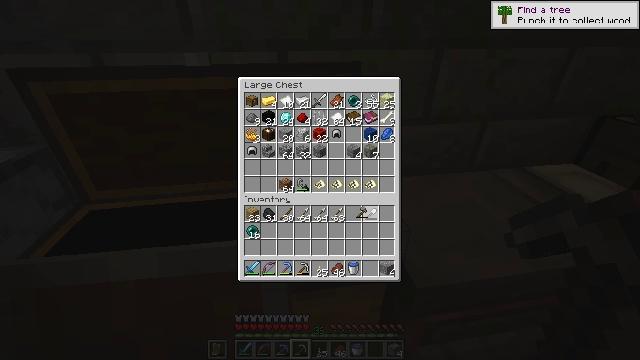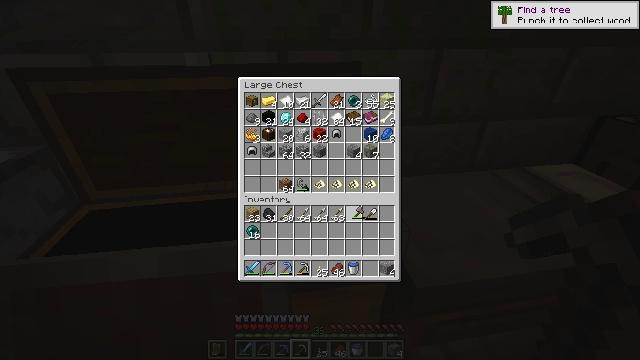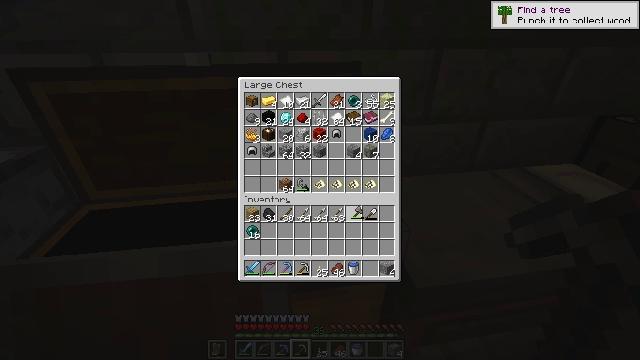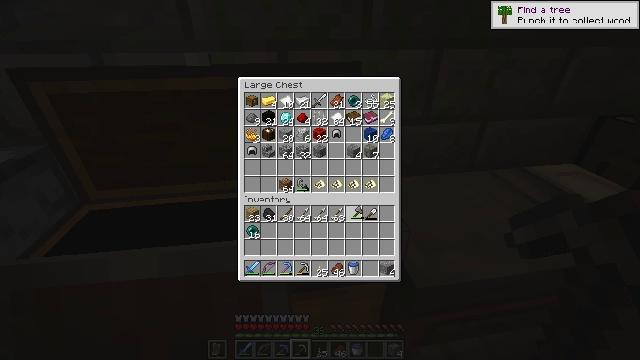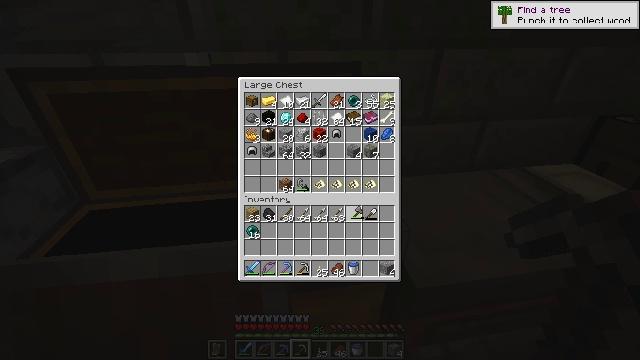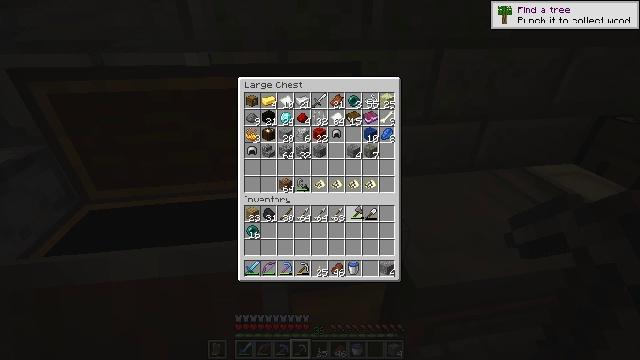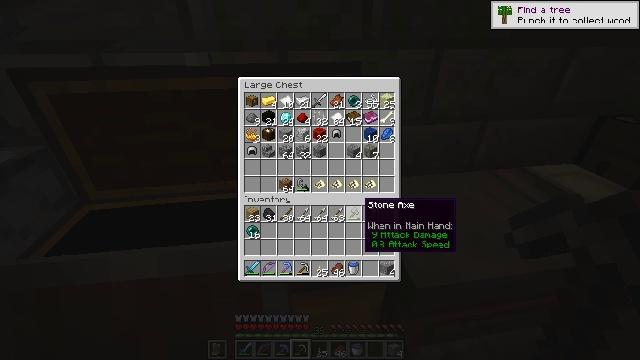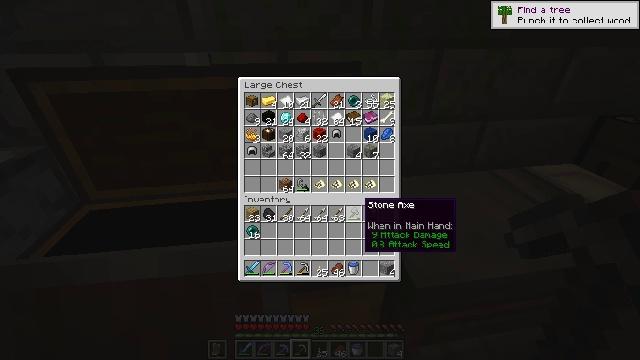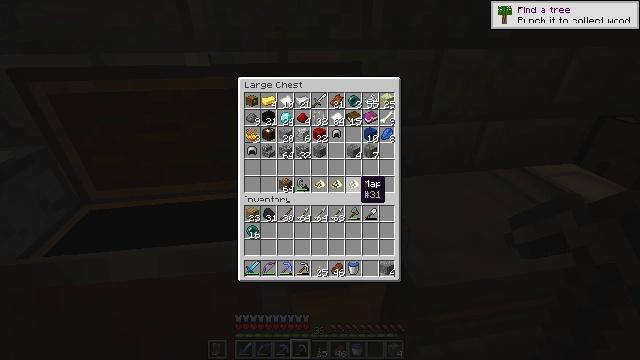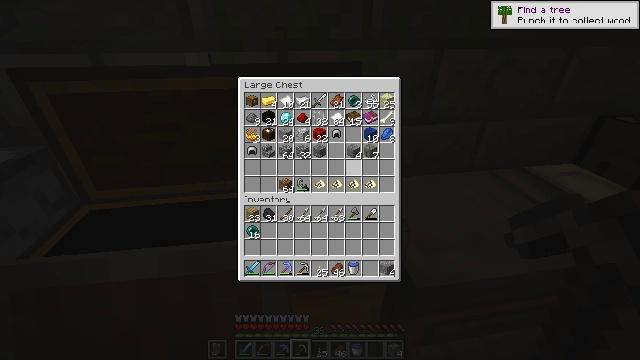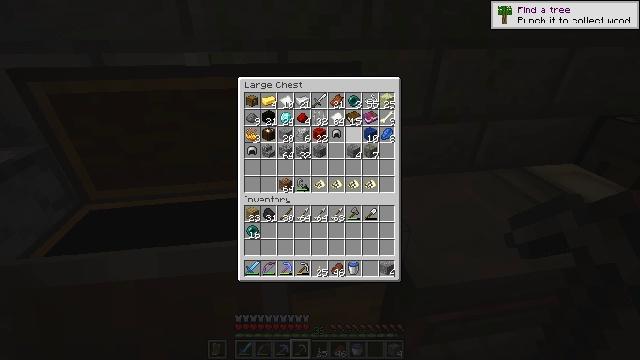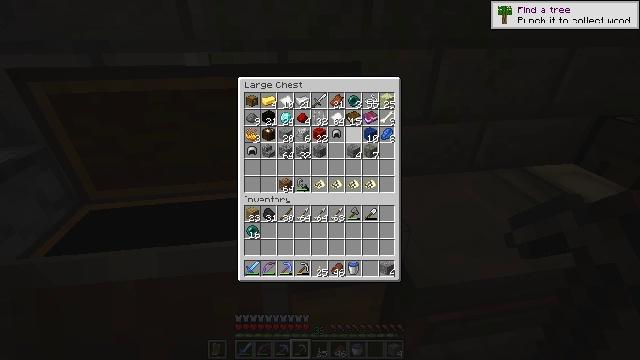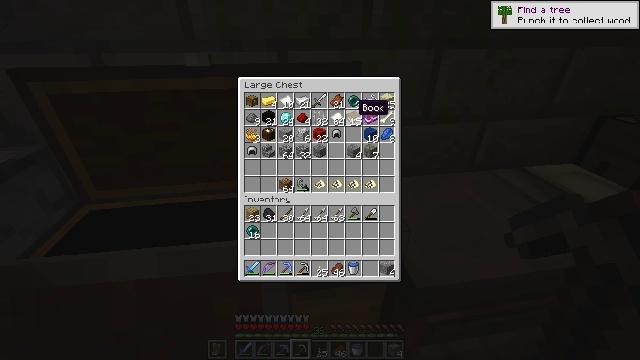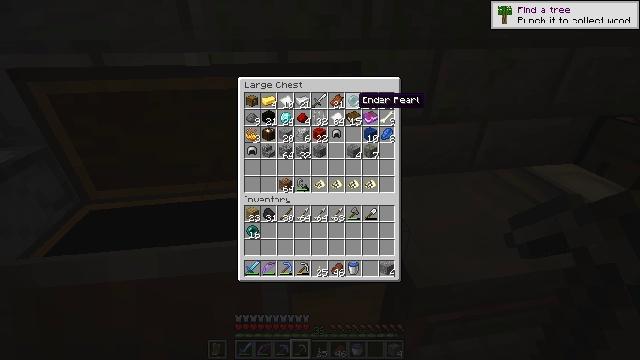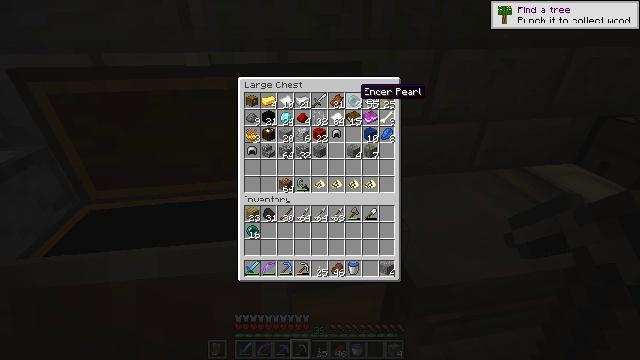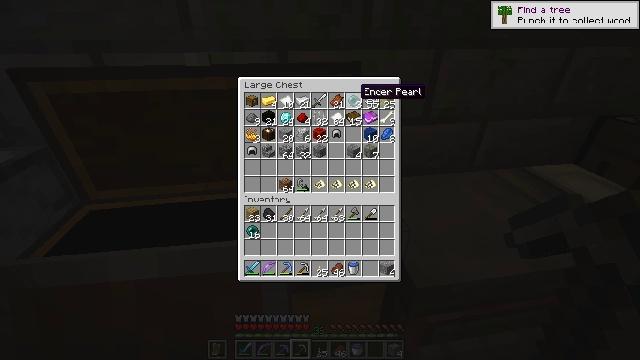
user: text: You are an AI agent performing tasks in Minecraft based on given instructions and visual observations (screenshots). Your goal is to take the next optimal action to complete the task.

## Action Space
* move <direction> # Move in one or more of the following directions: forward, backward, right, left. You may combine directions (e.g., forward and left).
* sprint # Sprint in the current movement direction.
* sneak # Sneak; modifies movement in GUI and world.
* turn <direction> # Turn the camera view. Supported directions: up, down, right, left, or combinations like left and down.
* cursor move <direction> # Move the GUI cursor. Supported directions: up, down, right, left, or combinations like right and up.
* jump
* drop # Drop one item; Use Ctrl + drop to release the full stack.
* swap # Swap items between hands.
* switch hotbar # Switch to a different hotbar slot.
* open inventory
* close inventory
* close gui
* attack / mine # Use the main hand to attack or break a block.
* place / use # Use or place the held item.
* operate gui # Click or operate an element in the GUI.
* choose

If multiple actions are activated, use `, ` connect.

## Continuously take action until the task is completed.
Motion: motion action
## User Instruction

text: craft item air
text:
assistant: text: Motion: no_op
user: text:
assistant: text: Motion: no_op
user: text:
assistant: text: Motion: no_op
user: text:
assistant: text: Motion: operate gui
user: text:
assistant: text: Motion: operate gui
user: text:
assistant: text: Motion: no_op
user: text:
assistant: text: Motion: no_op
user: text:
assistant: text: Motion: cursor move up
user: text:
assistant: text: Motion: cursor move up
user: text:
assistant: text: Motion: sneak, cursor move up
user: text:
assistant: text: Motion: sneak, cursor move up
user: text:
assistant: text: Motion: sneak, cursor move up
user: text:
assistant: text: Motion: sneak, cursor move up
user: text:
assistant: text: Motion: sneak, cursor move up
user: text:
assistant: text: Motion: sneak
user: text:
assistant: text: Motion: sneak, operate gui
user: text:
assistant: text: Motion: sneak
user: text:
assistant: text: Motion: sneak
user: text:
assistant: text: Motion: cursor move right and down
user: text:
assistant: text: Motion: cursor move down
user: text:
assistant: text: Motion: cursor move down
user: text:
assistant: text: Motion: no_op
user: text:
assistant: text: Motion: no_op
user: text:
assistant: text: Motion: cursor move down
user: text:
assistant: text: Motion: no_op
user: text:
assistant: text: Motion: no_op
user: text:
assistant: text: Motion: no_op
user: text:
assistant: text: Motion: no_op
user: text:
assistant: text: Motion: operate gui
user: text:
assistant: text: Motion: operate gui